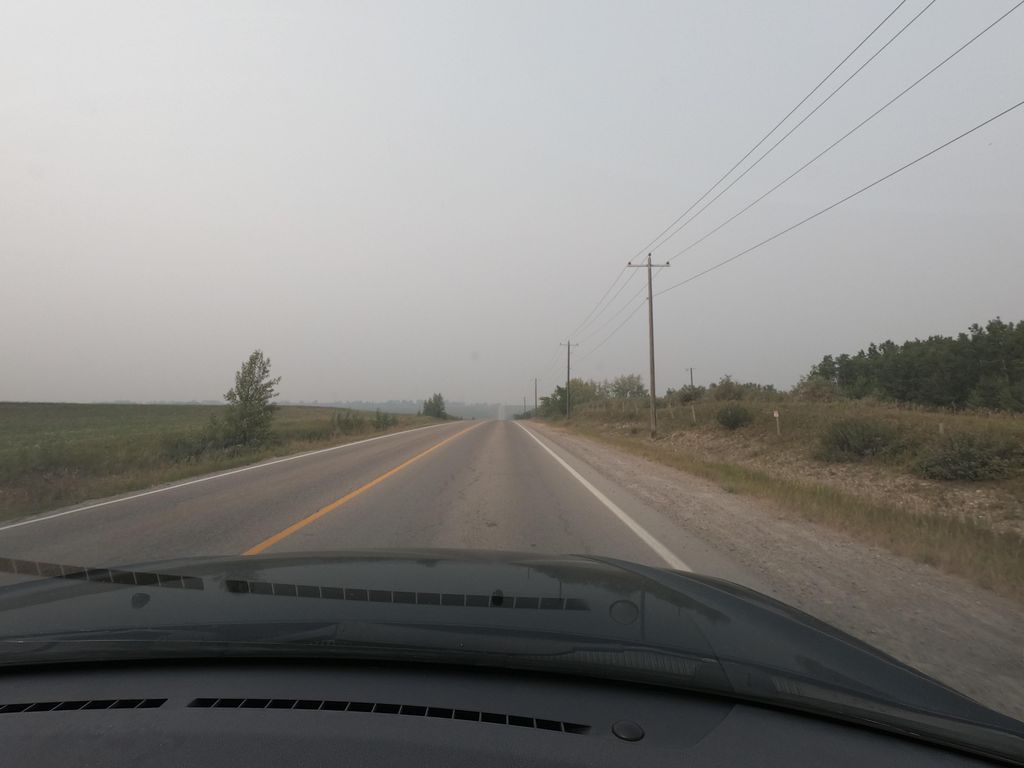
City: calgary